Question: How could i achieve to align the data labels on the same vertical line in Highcharts bar charts as showned in the example below?

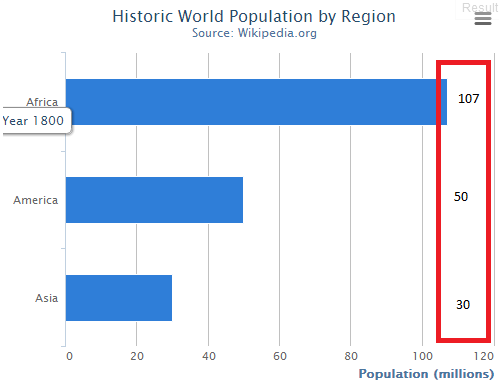
Answer: You need to set:
'''
plotOptions: {
bar: {
dataLabels: {
enabled: true,
inside: true,
align: 'left',
x: 390 //offset
}
}
},
'''
Demo: <URL>